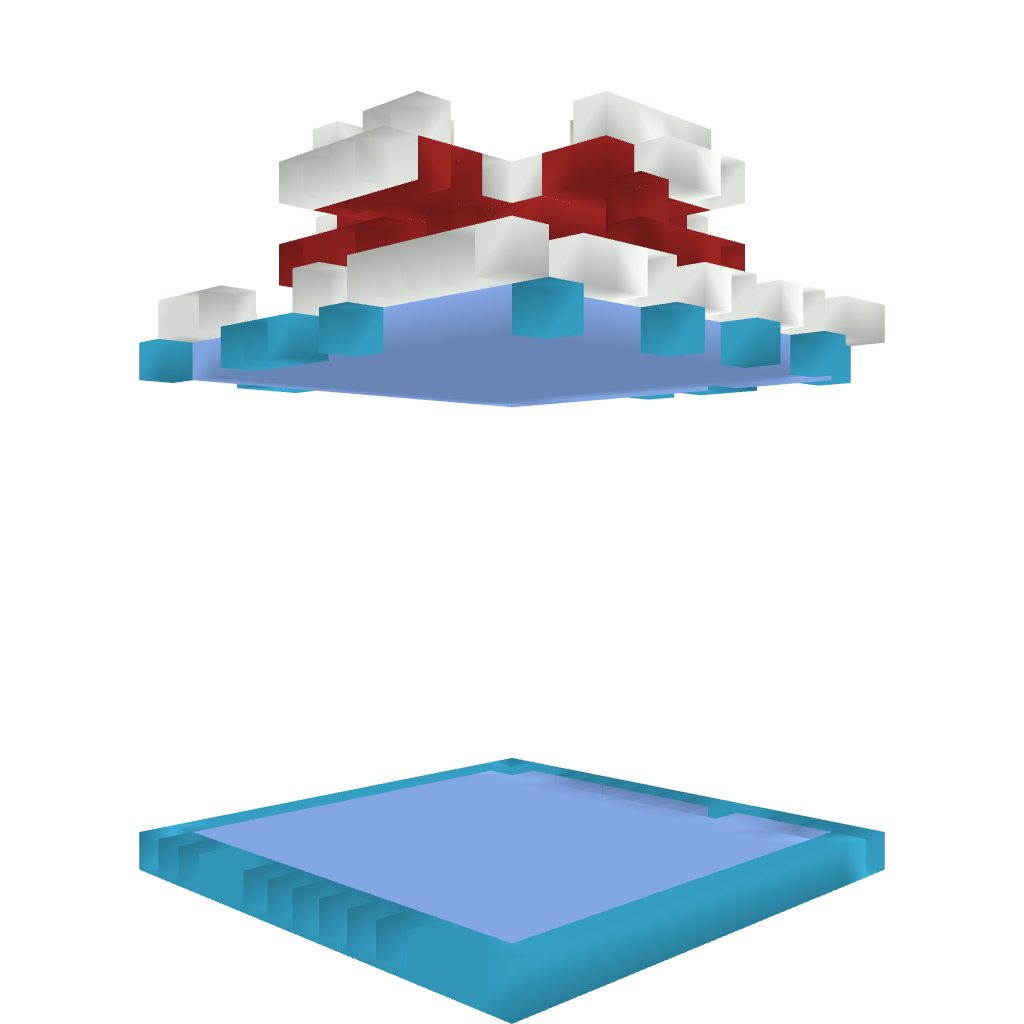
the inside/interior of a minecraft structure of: Ice Slime